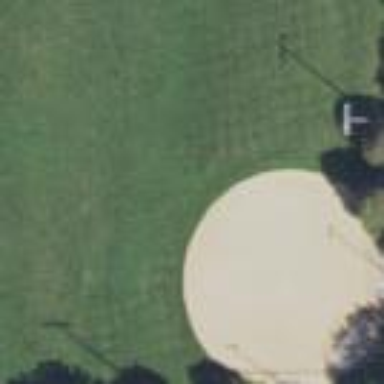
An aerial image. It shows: Baseball pitch for leisure and sports activities.